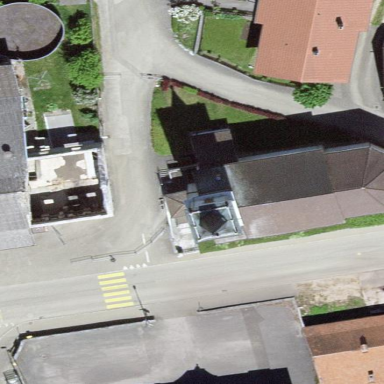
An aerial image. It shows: Building that serves as place of worship.